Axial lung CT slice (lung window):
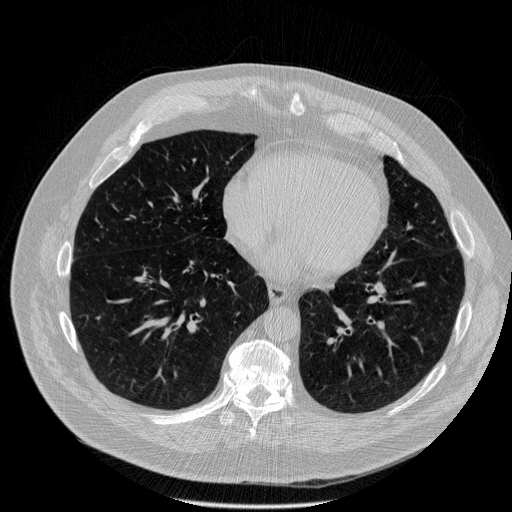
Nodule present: no